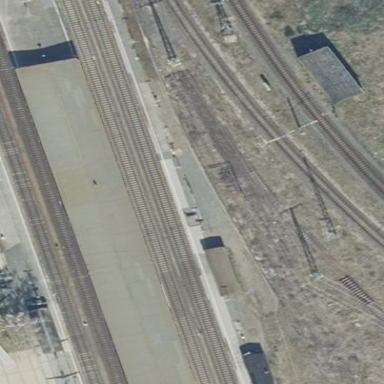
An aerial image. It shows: Platform for public transport with shelter.